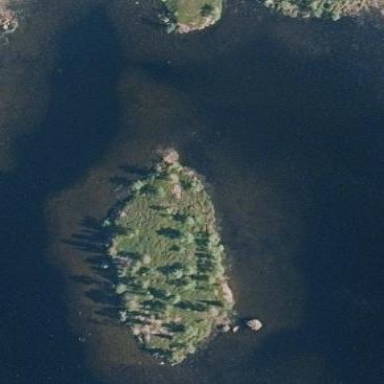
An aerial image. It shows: Islet.